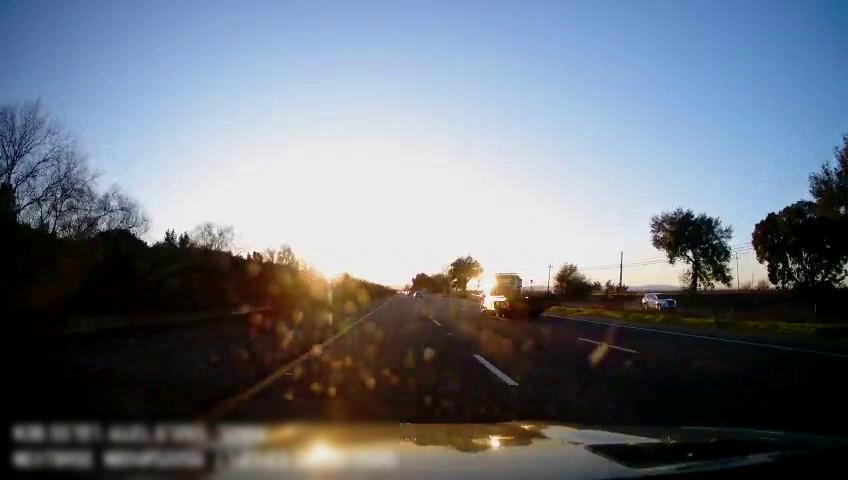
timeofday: Day
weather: Sunny
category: Drivable Space
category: Vehicles | Truck
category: Vehicles | SUV
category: Lanes | Alternate Lane
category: Lanes | Current Lane
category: Lanes | Current Lane
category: Lanes | Alternate Lane